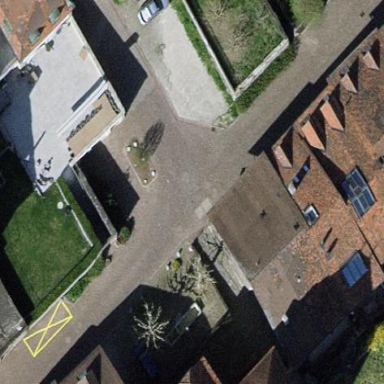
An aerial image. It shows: Parking area with grass paver surface.